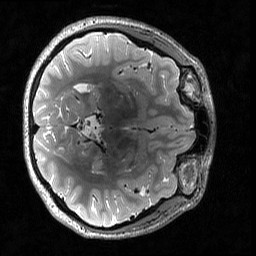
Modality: T2w
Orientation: axial
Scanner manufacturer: siemens
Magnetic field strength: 3 T
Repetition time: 3.2 s
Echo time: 0.565 s